Question: I've got a 'UITableView' with separator set to Single Line.
On iPhones <= 5s everything looks fine, but on 6 and 6 Plus (device as well as simulator) the separators have a different thickness. It's even worse as they're flickering while scrolling which looks pretty bad. I don't set the height manually, so I have no idea what's causing this.

As you can see, the first two lines are a little bit thicker than the next two. Now if I scroll, they change from thick to thin and back, so it looks like flickering...
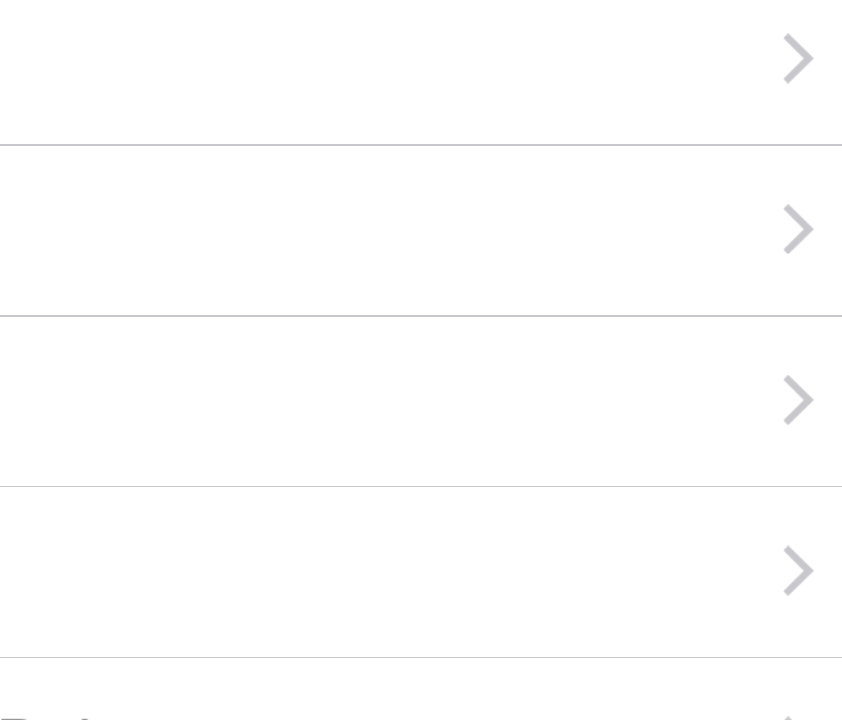
Answer: The problem is that your app doesn't support native resolution for the iPhone 6 and iPhone 6 Plus. Therefore it gets scaled up which results in the flickering.
You can enable native resolution by adding iOS8 launch images. Then your app will run in the right resolution and this problem will be fixed.